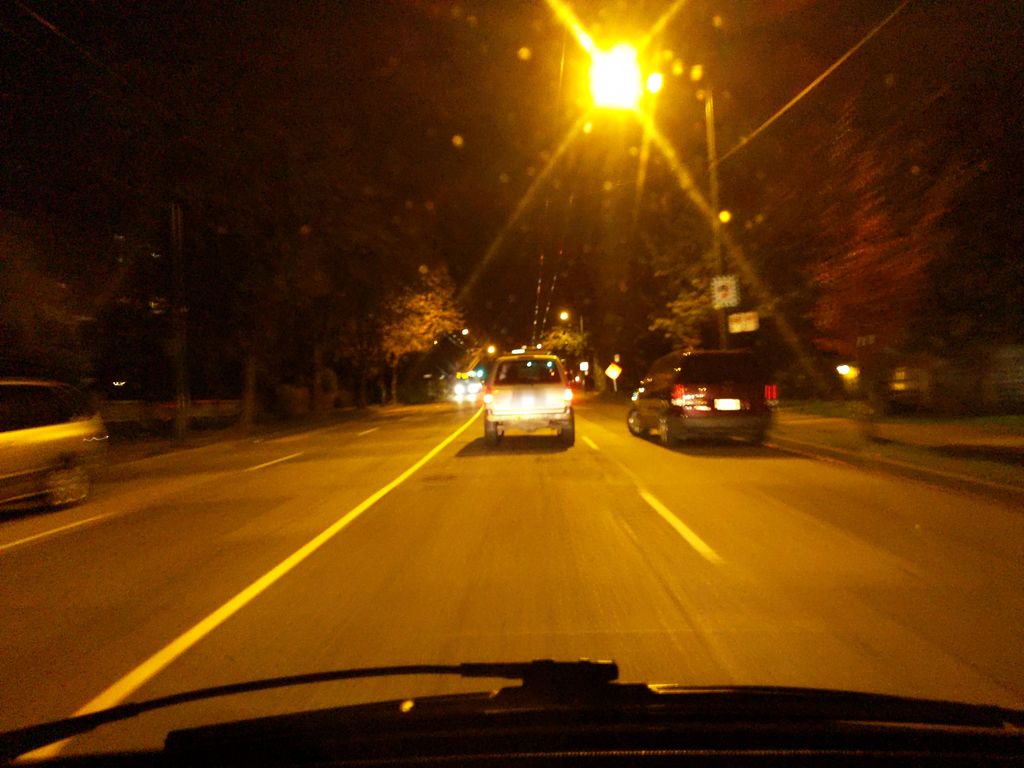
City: vancouver